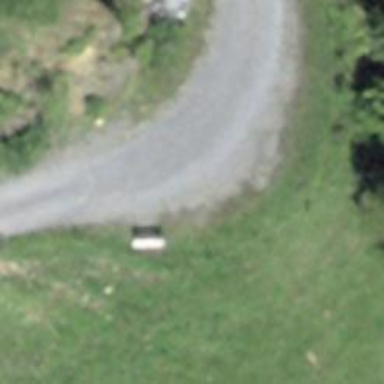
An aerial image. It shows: Bench.